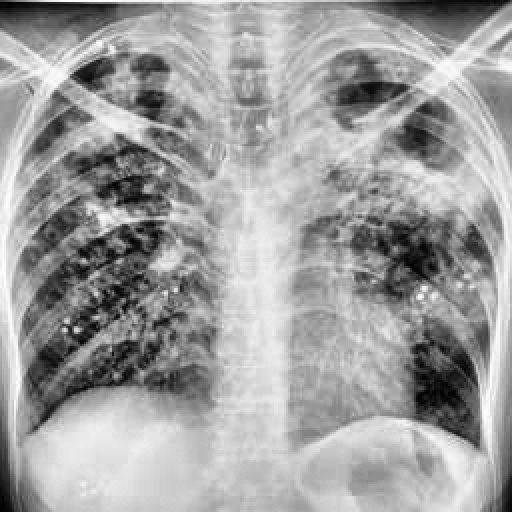
Finding: TUBERCULOSIS